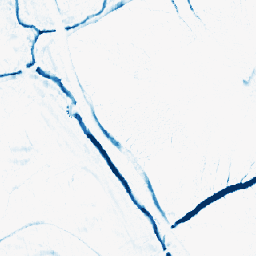
Category: morphological
Decomposition family: morphological_ellipse
Decomposition parameters: operation: closing
width: 10
height: 5
Upsampling method: nearest
Upsampling parameters: scale: 4
Upsampling scale: 4